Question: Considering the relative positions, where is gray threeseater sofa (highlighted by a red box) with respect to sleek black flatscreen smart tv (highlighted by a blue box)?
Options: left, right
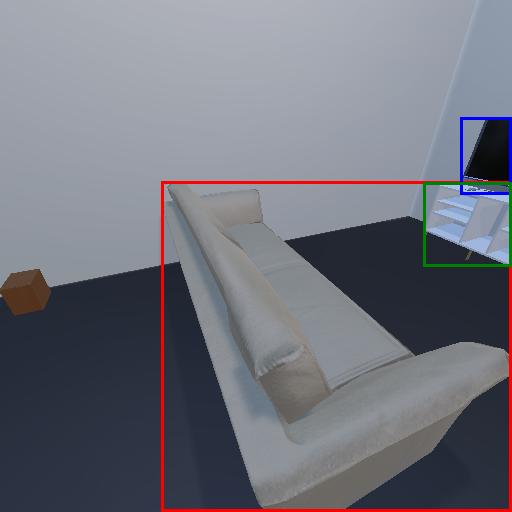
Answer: left